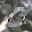
Label: 0